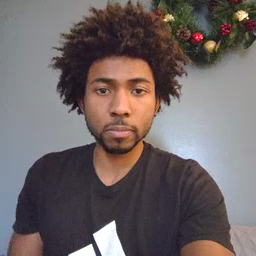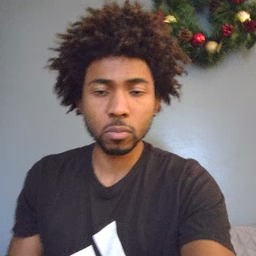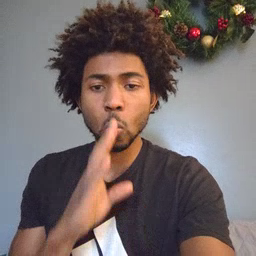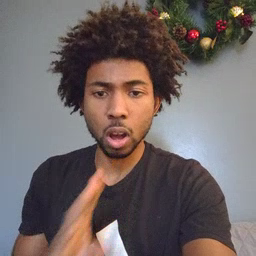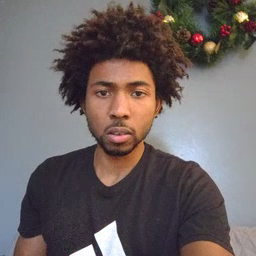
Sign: quiet